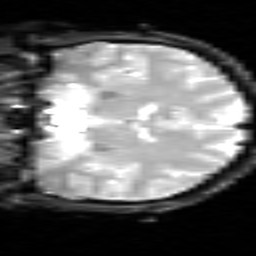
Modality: inplaneT2
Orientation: coronal
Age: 29
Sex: female